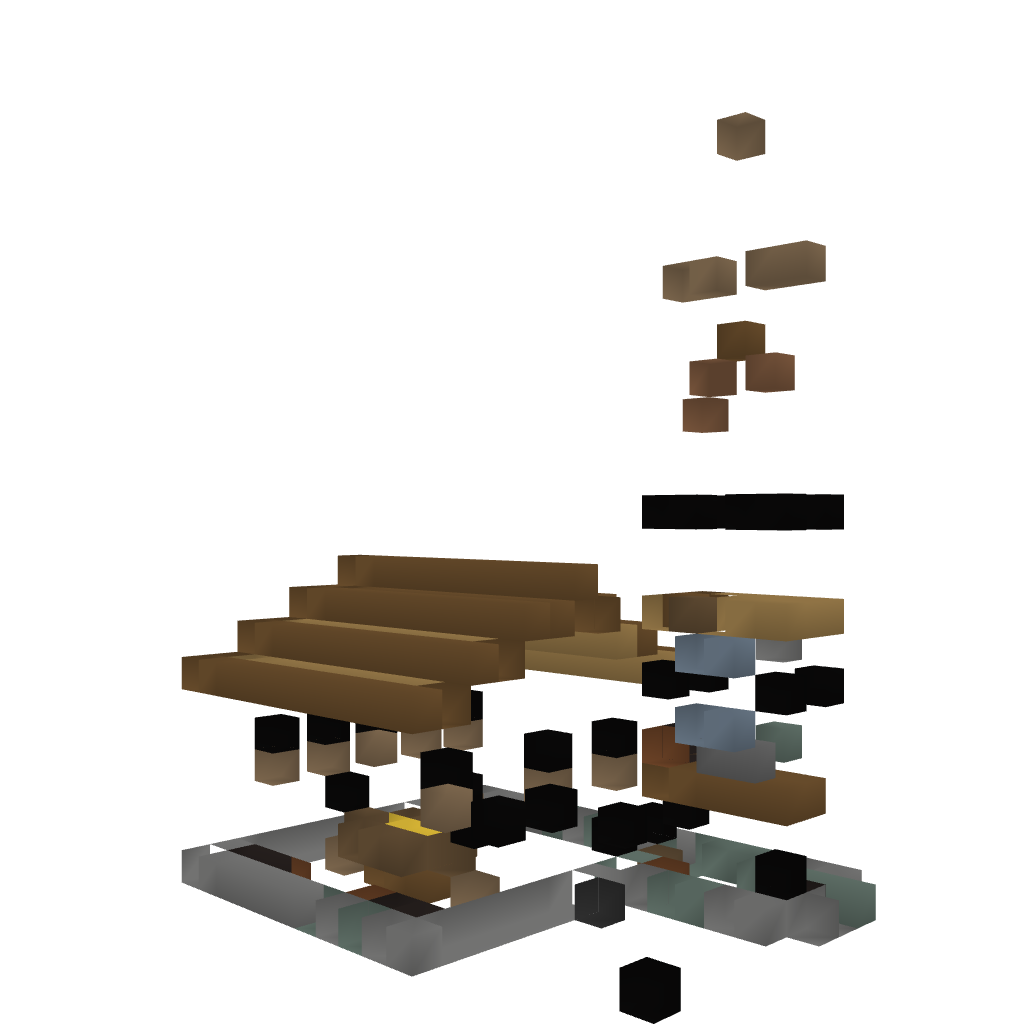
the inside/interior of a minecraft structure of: minecraft vanilla Church plus